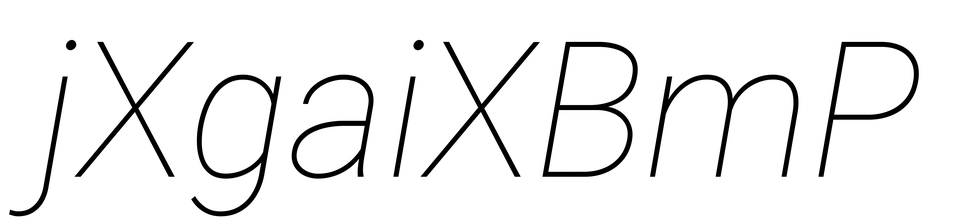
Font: Roboto-Italic_Thin_Italic